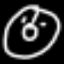
Label: donut